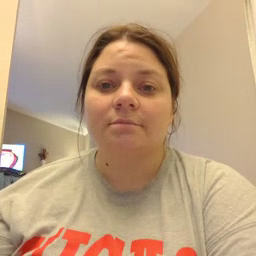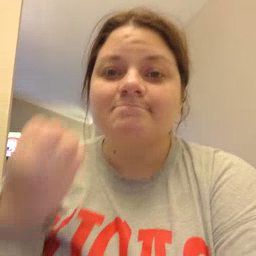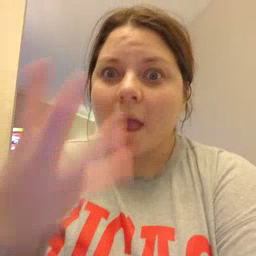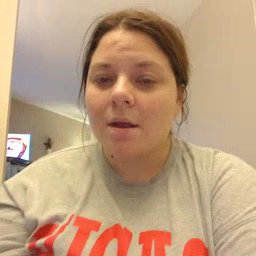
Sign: many